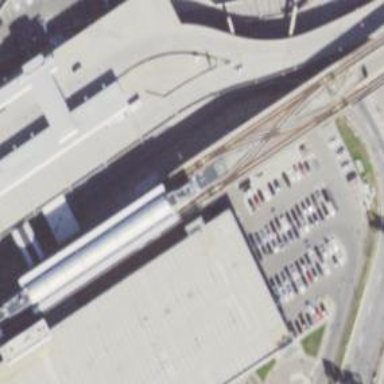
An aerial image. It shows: Bridge carrying electrified light rail track.